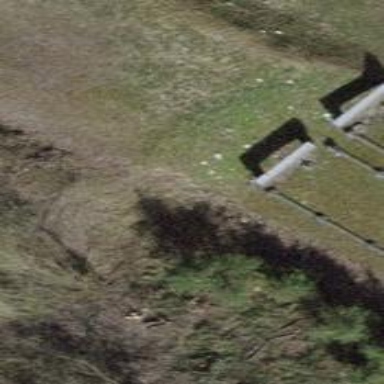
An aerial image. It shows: Retaining wall.